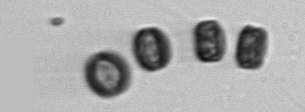
Label: Thalassiosira